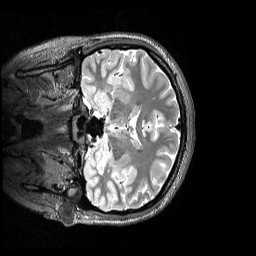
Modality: T2w
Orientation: coronal
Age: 21
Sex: female
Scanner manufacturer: siemens
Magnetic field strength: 3 T
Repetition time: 3.2 s
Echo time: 0.565 s